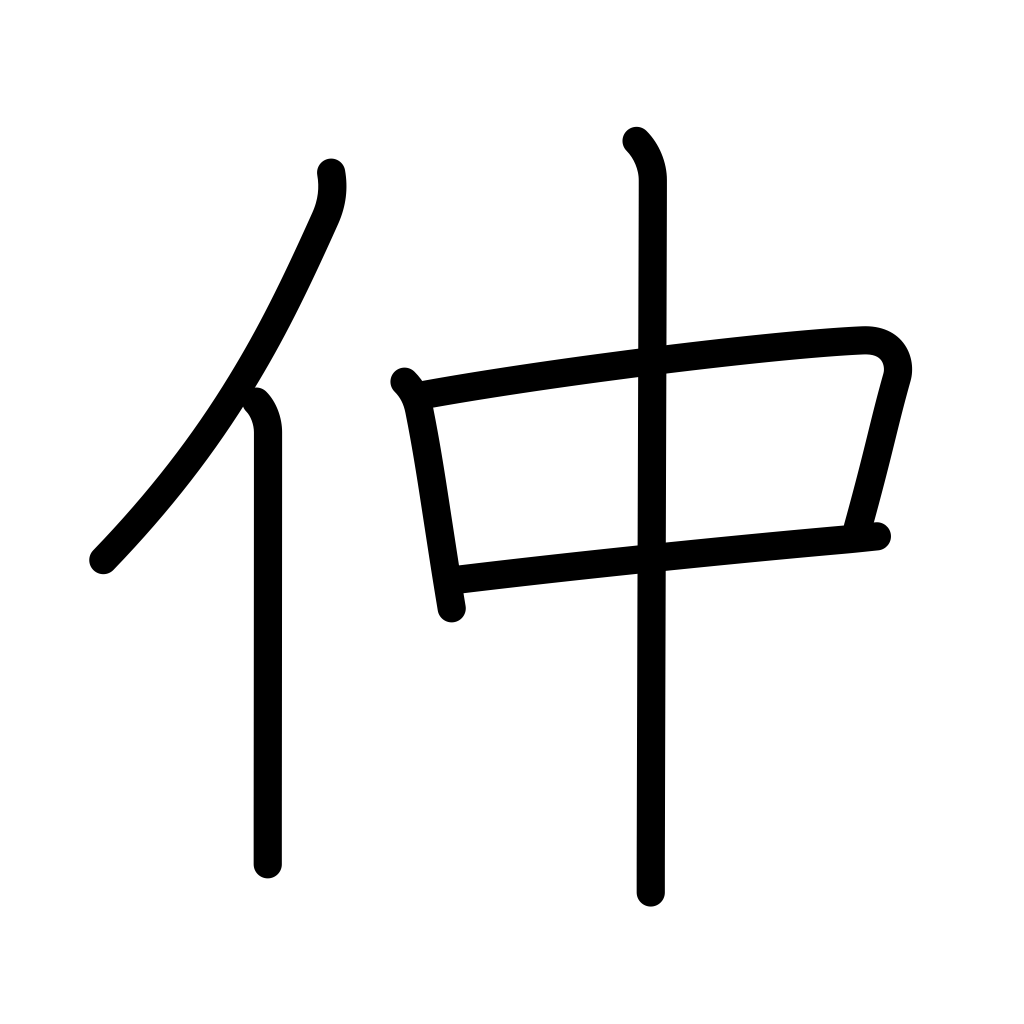
Meaning: go-between, relationship